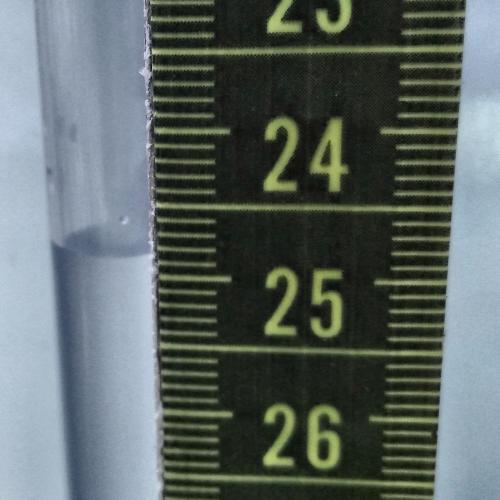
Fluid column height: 24.9 cm